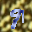
Label: 9